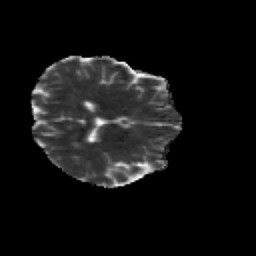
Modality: MD
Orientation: axial
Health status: healthy
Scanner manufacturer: siemens
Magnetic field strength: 3 T
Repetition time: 12 s
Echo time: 0.092 s